Field crop: maize
Growth stage: 2
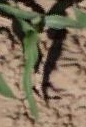
Species: maize